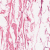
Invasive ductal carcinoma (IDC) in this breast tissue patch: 0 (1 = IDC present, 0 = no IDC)